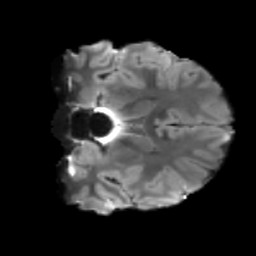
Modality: T2w
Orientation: coronal
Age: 25
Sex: male
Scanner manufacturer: siemens
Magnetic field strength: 3 T
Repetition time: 3.5 s
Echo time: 0.086 s